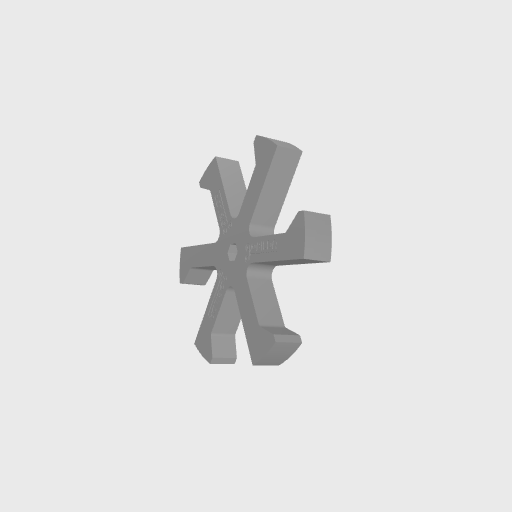
Part: BootWheel96OD